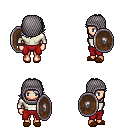
a pixel art fantasy rpg character, female body template, human, light skin, white long-sleeve shirt, red pants, white swoop hairstyle, chain hood, brown slippers, shield, four views (front, back, left, right), 2x2 character sprite sheet, small pixel art, hard edges, no anti-aliasing